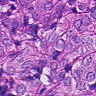
Metastatic tissue present: yes